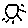
Label: sun